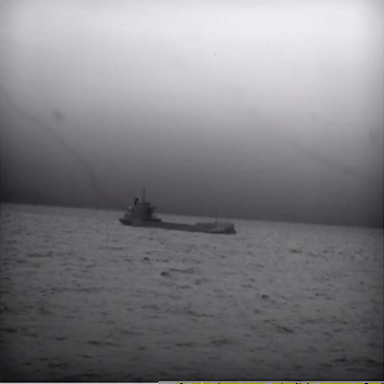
There is a liner in the infrared image.